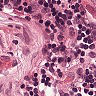
Metastatic tissue present: no